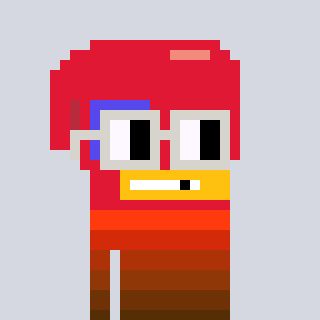
a pixel art character with square light gray glasses, a boxing glove-shaped head and a rust-colored body on a cool background